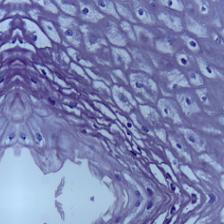
Diagnosis: Normal